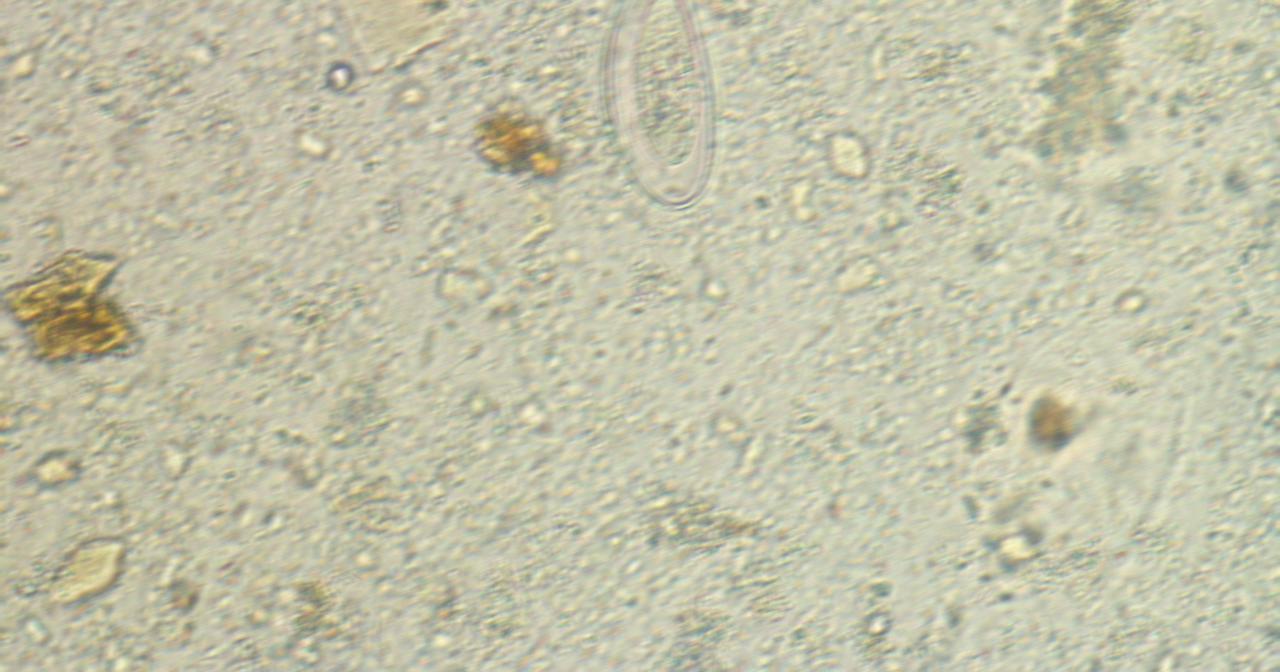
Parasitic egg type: Enterobius vermicularis